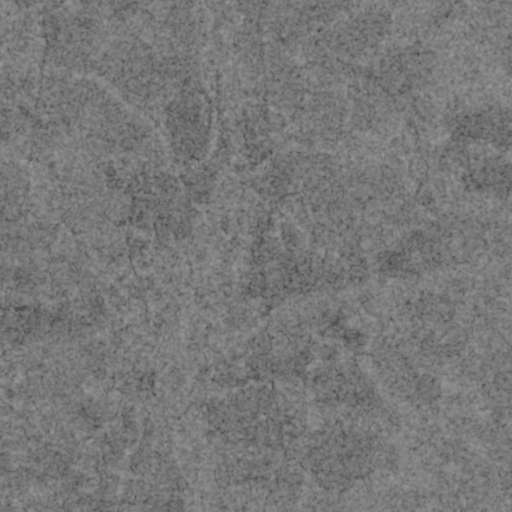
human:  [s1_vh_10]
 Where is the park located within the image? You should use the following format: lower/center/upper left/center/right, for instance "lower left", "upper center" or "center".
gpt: The park is located in the lower left of the image.
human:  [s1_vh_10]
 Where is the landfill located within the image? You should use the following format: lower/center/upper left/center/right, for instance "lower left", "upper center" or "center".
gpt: There is no landfill in the image.

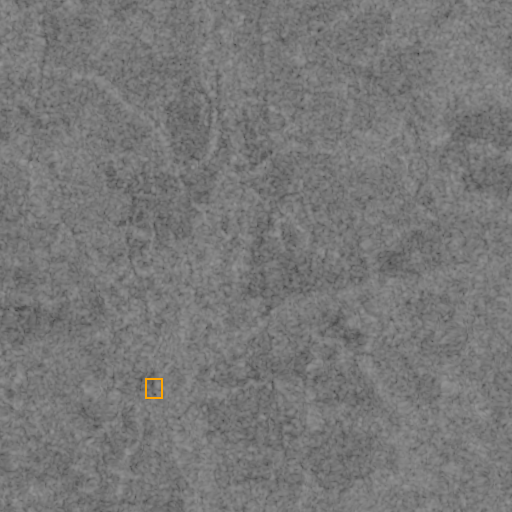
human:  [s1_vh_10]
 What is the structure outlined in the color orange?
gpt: The structure outlined in orange is a park.
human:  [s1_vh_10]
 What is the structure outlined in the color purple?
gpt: There is no purple outline.